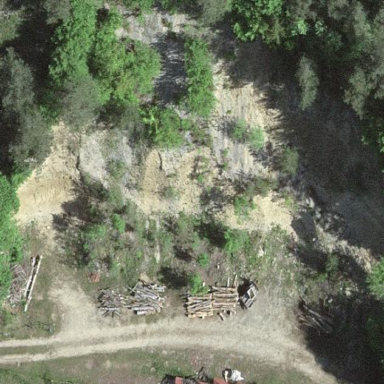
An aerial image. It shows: Quarry area.